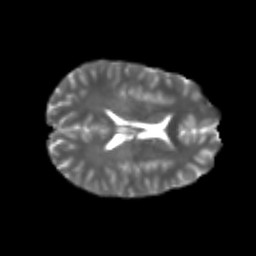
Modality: T2w
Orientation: axial
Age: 21
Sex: male
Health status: healthy
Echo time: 0.074 s